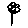
Label: flower